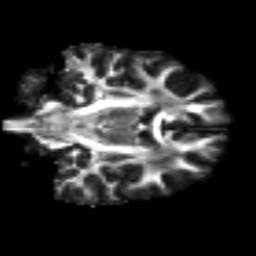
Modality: FA
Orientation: coronal
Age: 33
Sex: female
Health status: ill
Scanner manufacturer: siemens
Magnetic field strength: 3 T
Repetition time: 6.5 s
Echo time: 0.062 s